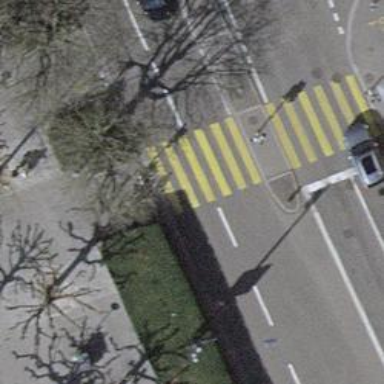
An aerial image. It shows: Kerb serving as barrier.